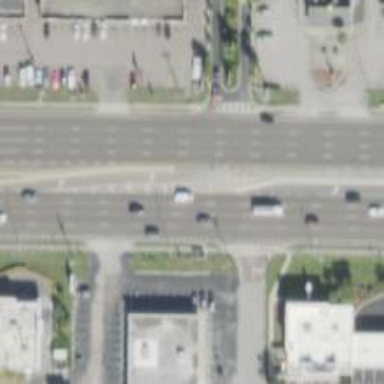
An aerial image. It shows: Trunk link highway.